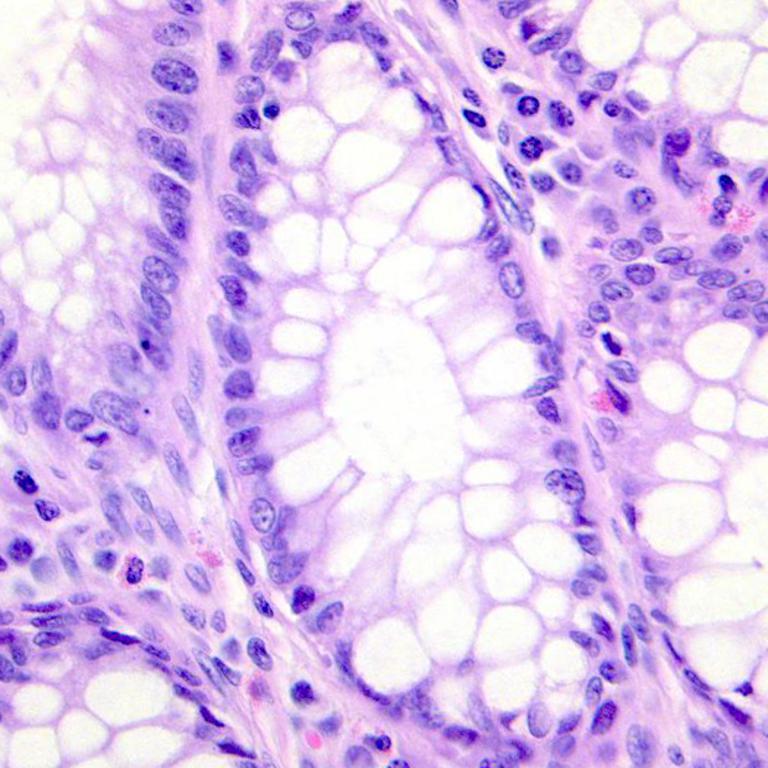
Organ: colon
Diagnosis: benign